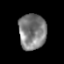
Tissue: prostate
Cell type: T cells
Senescence score: 0.361
Nuclear area (px): 960
Mean DAPI intensity: 126.254